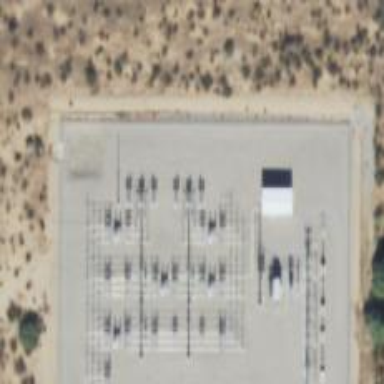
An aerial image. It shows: Switch for power supply.